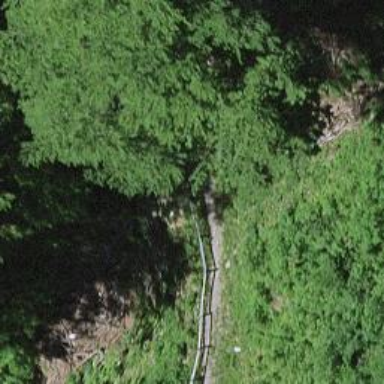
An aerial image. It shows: Path on bridge with excellent trail visibility. The surface of the path is pebblestone.